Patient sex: F
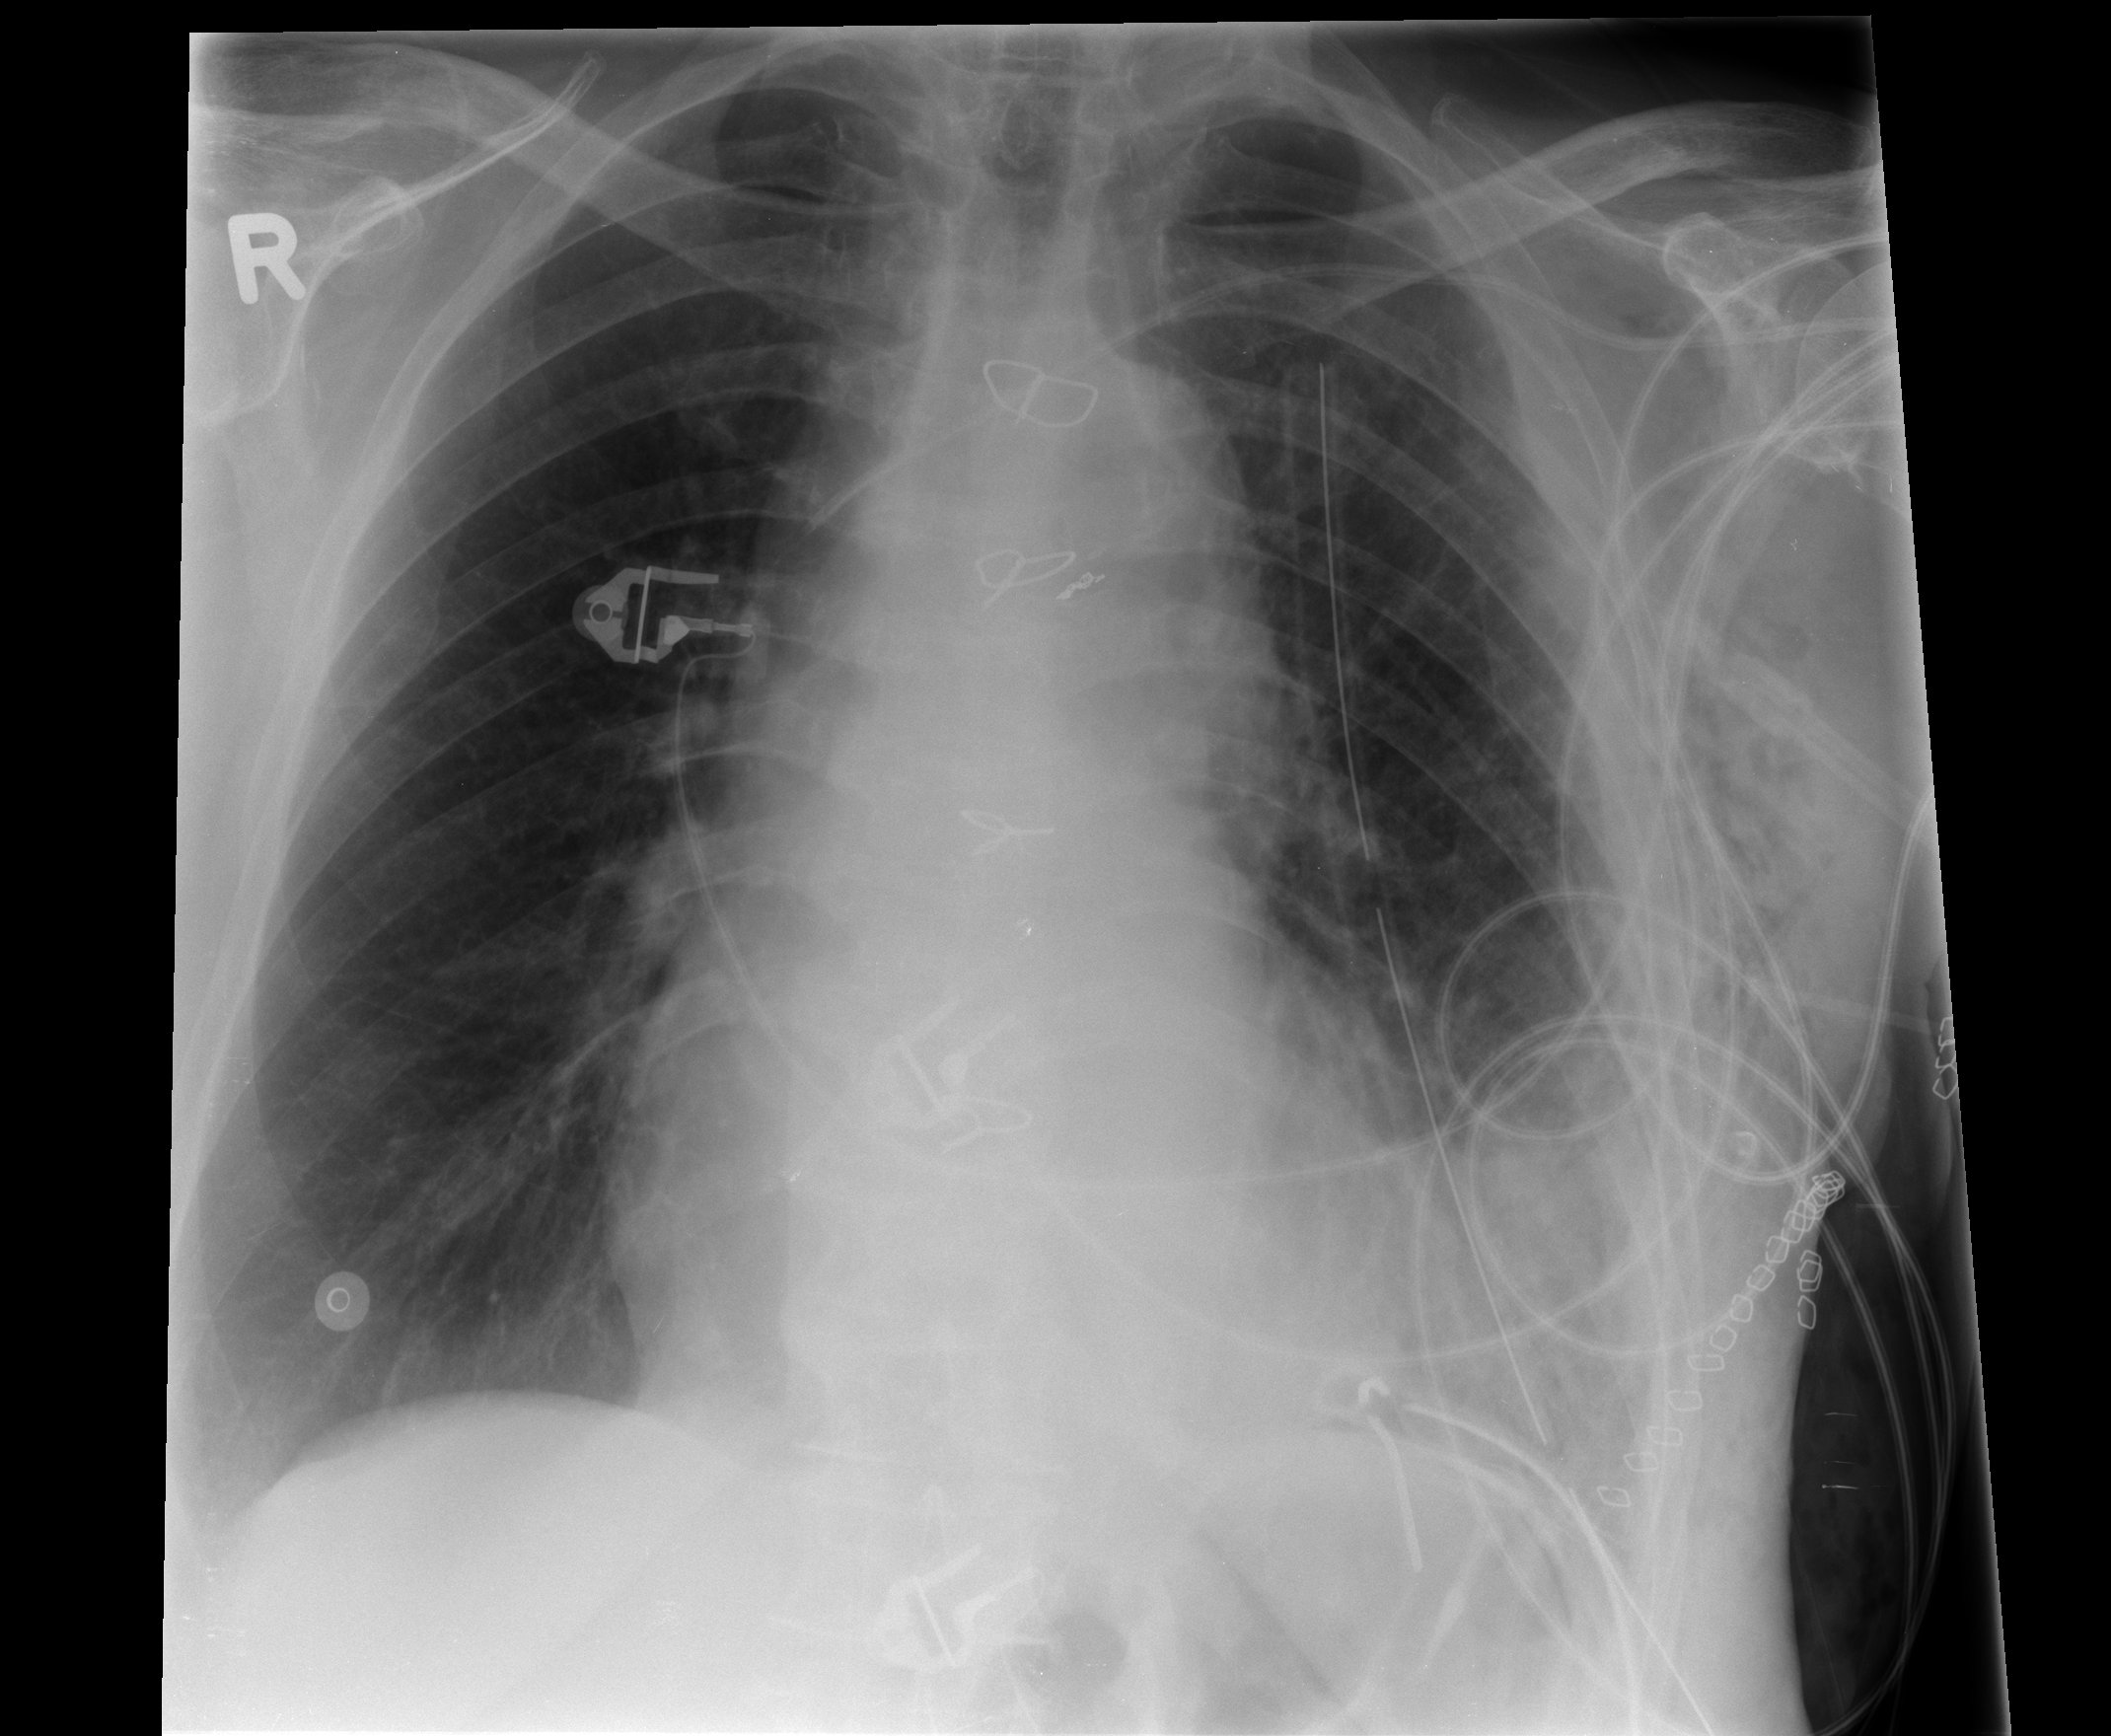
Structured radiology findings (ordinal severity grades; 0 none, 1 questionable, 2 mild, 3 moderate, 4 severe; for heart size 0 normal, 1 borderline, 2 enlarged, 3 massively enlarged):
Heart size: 1
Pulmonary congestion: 0
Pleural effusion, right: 0
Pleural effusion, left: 1
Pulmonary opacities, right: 0
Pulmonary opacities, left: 1
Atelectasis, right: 0
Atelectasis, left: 2